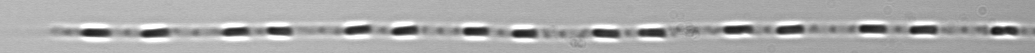
Label: Leptocylindrus